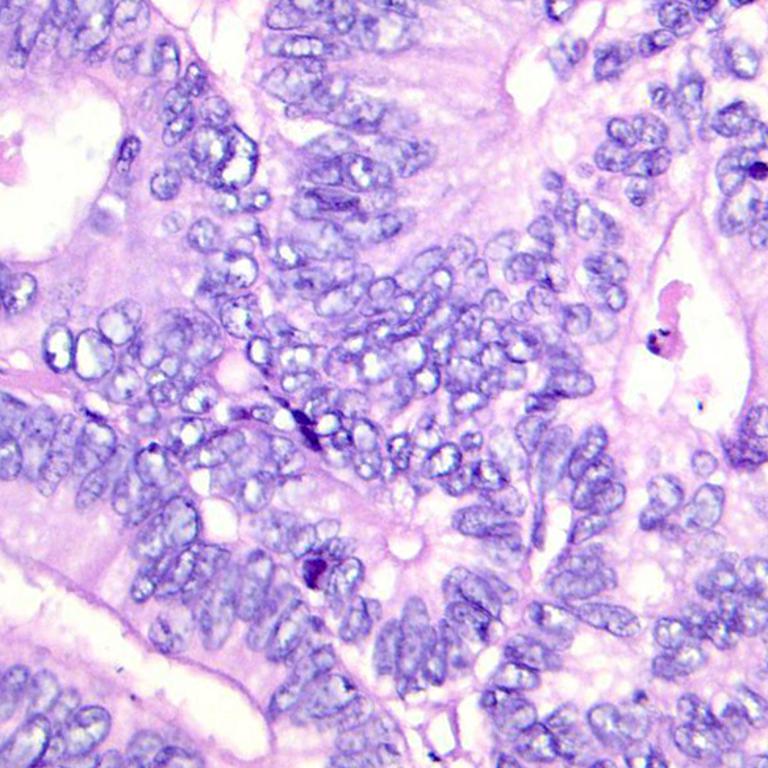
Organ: colon
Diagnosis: adenocarcinomas